Question: I asked this before and didn't get an answer. This time around I'll try to explain better.
So basically, I'm loading a list of Formula 1 constructors from the Ergast API. Because the API does not offer all the information I want, such as constructor foundation years, I have to use jQuery to add them.
The HTML markup is pretty simple. Tag for the dynamic content, and an empty tag for the foundation year.
'''
<div id="constructors" ng-repeat="constructor in constructors">
<img src="img/flags/{{constructor.nationality}}.png" />
<h2 id="constructor">{{constructor.name}}</h2>
<h3 id"foundYear"></h3>
</div>
'''
I know that the following jQuery would work, if there was only one element:
'''
$(document).ready(function(){
if ($('#constructor').is(":contains('McLaren')")) {
$('#foundYear').append('1963');
}
});
'''
I don't really know how to approach this since I'm still quite new to Javascript. Here's a picture to really understand what I'm trying to do.

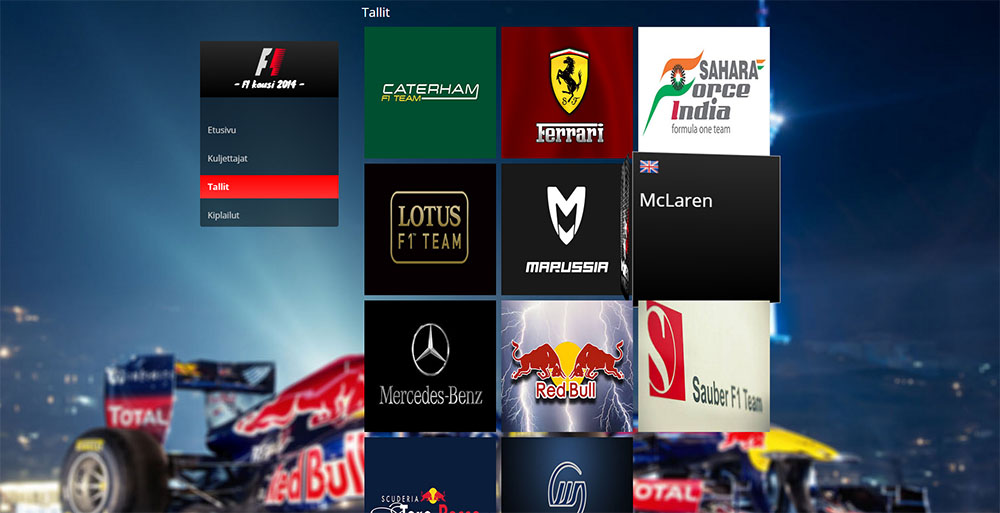
Answer: Can you not use ng-if to put in that information inside your repeat?
'''
<div id="constructors" ng-repeat="constructor in constructors">
<img src="img/flags/{{constructor.nationality}}.png" />
<h2 id="constructor">{{constructor.name}}</h2>
<h3 ng-if="constructor.name == 'McLaren'" id="foundYear">1963</h3>
</div>
'''
Or something similar.
You could also use the name as part of the ID of the H3 and then just access the item directly
'''
<...id="foundYear-{{constructtor.name}}"....>
'''
jQuery('#foundYear-McLaren').append...
If you have a bunch of years to put in for various items you should really just augment the received data in the controller to add a year field and then use
### {{constructor.year}}
and it will fill in whichever ones have a year.